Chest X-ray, AP view. Patient: 19 years old, sex F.
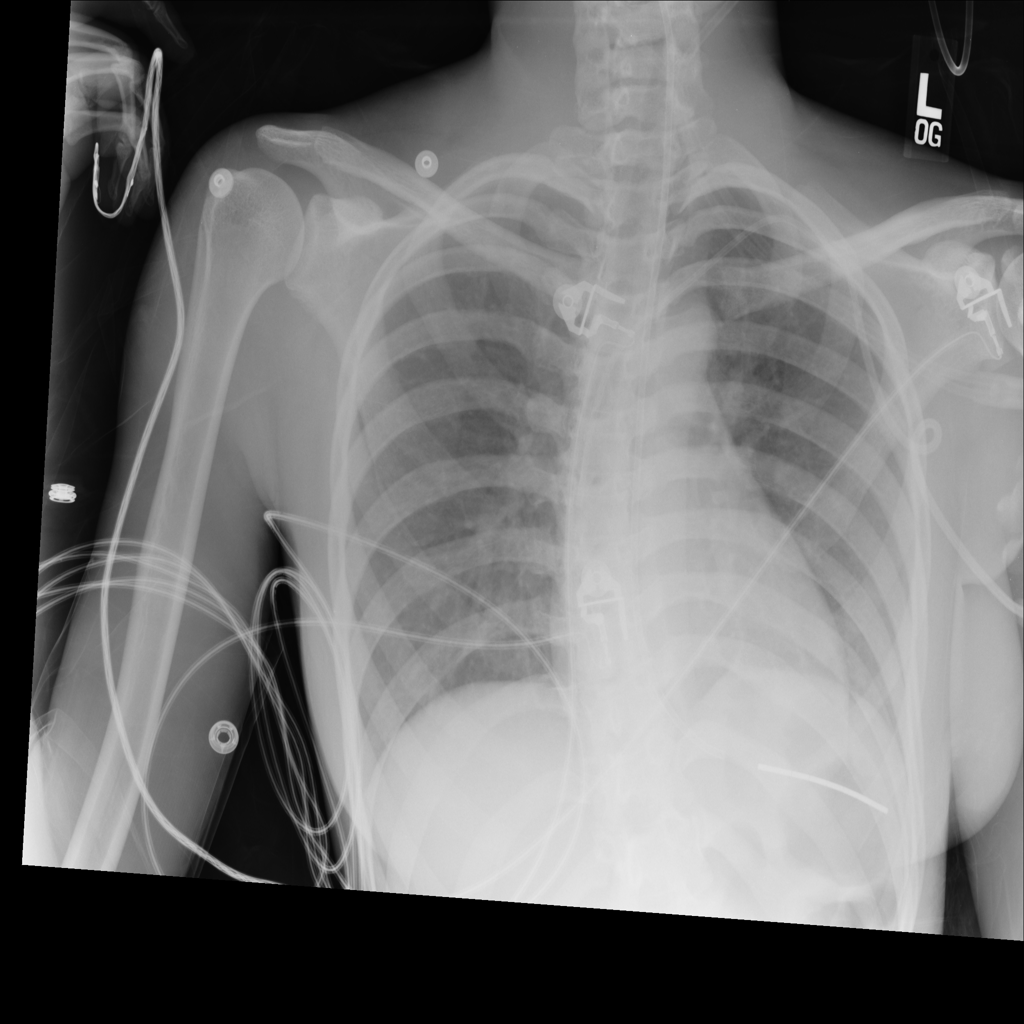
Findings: No Finding